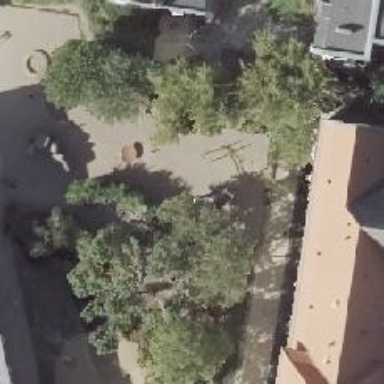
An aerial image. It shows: Playground with slide.